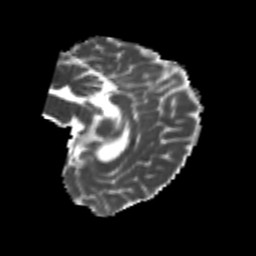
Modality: MD
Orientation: sagittal
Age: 21
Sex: female
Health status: healthy
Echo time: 0.074 s